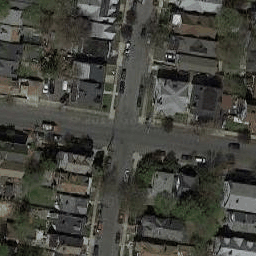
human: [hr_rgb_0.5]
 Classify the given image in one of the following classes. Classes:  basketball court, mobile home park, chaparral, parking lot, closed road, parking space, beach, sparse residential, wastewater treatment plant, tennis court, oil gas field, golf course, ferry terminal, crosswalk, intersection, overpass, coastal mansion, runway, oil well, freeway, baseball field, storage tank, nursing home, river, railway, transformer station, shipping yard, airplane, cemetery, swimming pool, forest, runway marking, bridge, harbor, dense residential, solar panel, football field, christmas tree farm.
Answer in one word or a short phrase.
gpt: intersection